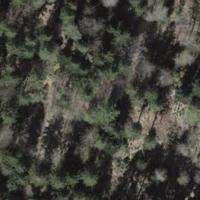
EUNIS habitat code: 43
Species observed at this site:
Caltha palustris